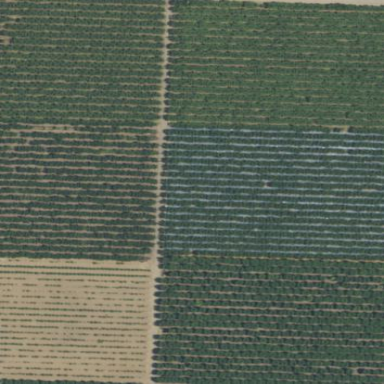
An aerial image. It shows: Orchard.